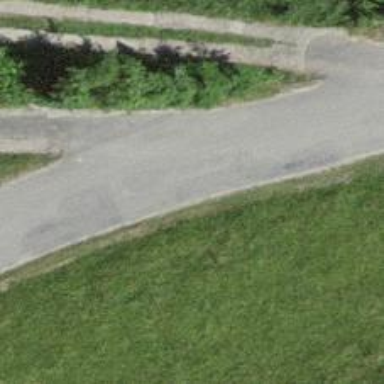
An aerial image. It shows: Unclassified road with asphalt surface.